Field crop: maize
Growth stage: 2
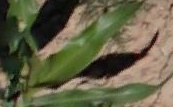
Species: maize